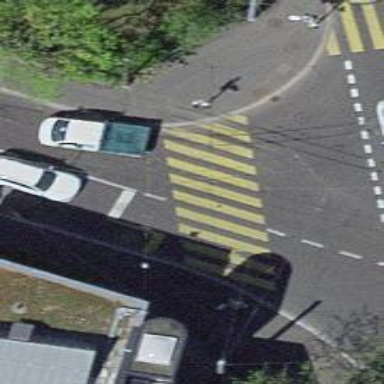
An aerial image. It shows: Crossing with traffic signals.